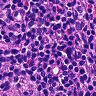
Metastatic tissue present: no